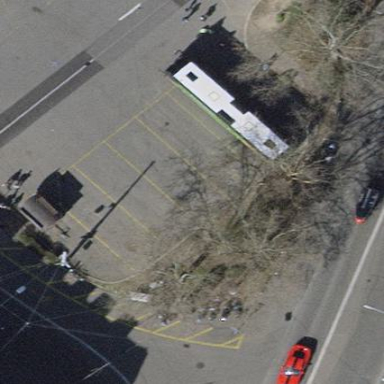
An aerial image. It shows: Parking space specifically designated for buses.